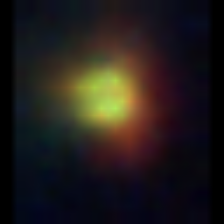
Taxon: NanoPlankton
Group: Other